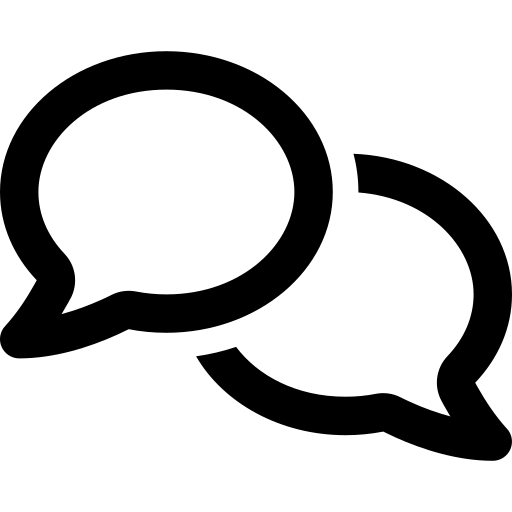
Tags: icon, FontAwesome, fa-icon, outline, comments